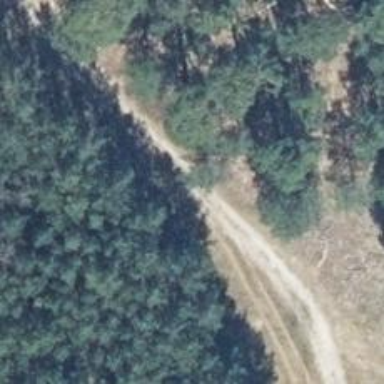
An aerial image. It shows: Dirt track road with grade 4 track type.